Aerial crown-view tile of a tropical tree (Barro Colorado Island, Panama), acquired 20241216:
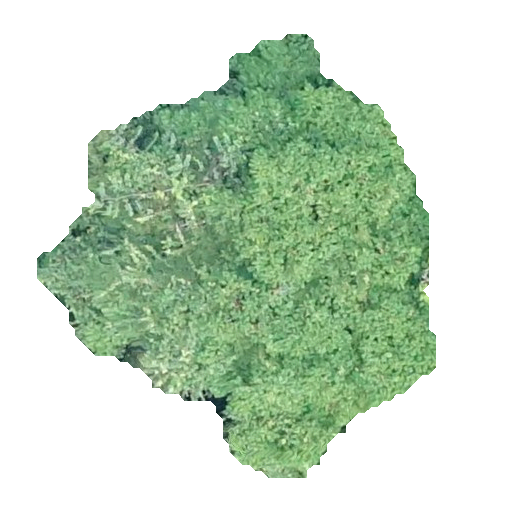
Species: Tachigali panamensis
GBIF accepted scientific name: Tachigali panamensis
Crown area: 160.753 m²